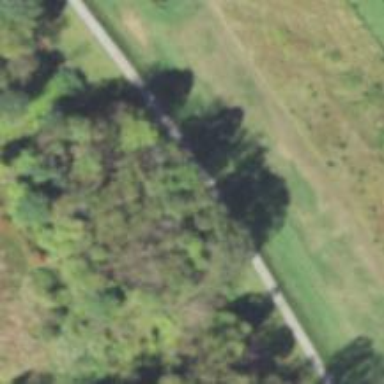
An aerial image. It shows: Track with embankment.